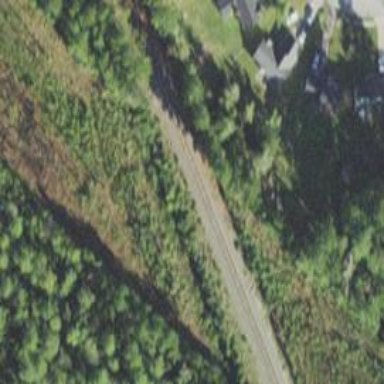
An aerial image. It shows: Railway track.